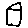
Label: house